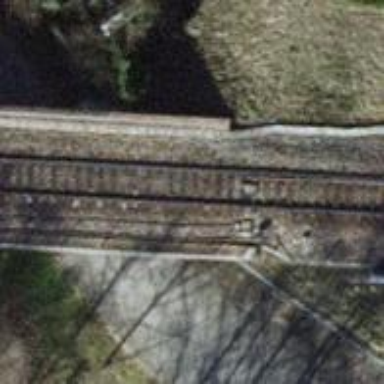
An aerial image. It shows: Bridge with electrified rail tracks and contact line.